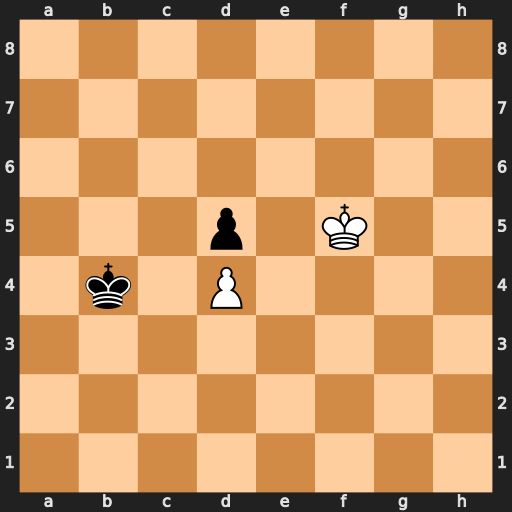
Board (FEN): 8/8/8/3p1K2/1k1P4/8/8/8
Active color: w
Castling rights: -
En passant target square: -
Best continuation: Ke6 Kc4 Ke5 Kc3 Kxd5